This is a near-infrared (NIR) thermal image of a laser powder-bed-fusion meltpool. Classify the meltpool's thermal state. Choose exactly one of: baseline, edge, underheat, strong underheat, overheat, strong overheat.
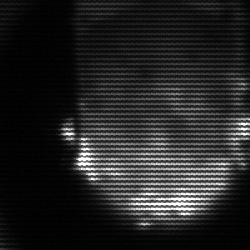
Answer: baseline